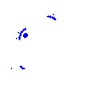
Particle: pion